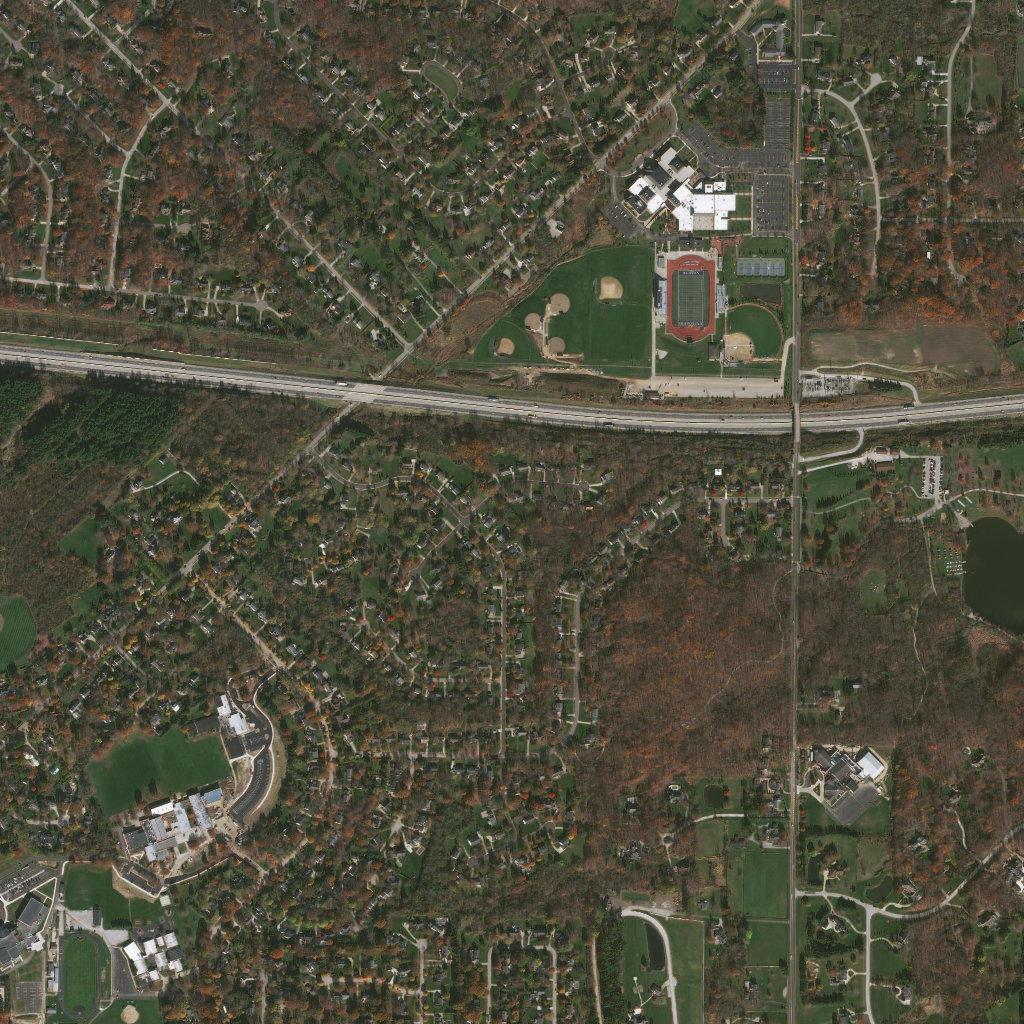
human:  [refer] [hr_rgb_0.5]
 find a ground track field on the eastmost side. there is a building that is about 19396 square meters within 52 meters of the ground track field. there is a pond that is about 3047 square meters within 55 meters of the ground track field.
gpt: <box>[[65, 25, 69, 33, 0]]</box>

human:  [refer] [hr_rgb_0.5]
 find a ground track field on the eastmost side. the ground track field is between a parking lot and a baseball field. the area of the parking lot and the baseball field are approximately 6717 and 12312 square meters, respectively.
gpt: <box>[[65, 25, 69, 33, 0]]</box>

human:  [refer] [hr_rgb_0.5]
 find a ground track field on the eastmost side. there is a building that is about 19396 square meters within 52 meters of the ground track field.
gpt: <box>[[65, 25, 69, 33, 0]]</box>

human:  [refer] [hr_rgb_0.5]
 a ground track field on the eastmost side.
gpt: <box>[[65, 25, 69, 33, 0]]</box>